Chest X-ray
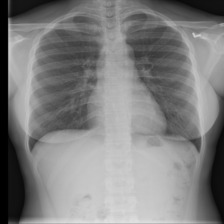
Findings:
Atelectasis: negative
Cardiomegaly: negative
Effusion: negative
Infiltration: negative
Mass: negative
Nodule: negative
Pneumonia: negative
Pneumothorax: negative
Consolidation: negative
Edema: negative
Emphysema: negative
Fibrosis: negative
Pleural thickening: negative
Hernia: negative